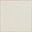
Piece: xx